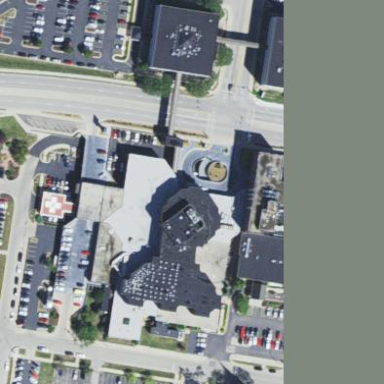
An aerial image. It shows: Hospital providing healthcare services.